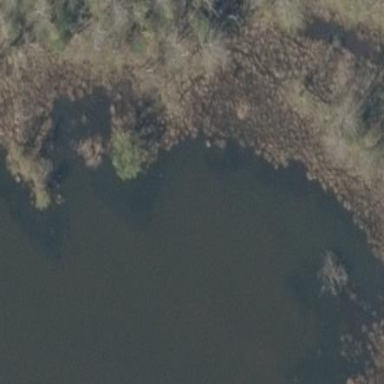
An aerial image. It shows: Reedbed in wetland area.